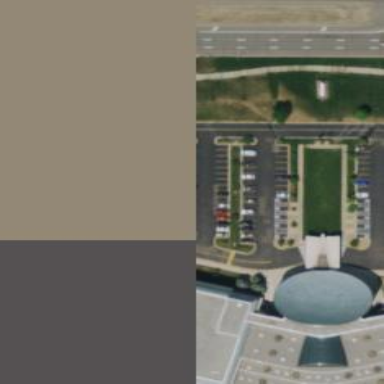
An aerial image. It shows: Parking space is available.